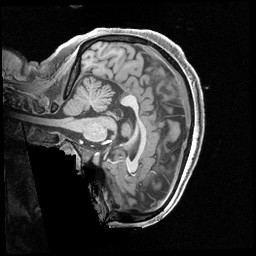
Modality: T1w
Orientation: sagittal
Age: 21
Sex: female
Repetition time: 2.4 s
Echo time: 0.00222 s